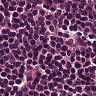
Metastatic tissue present: no